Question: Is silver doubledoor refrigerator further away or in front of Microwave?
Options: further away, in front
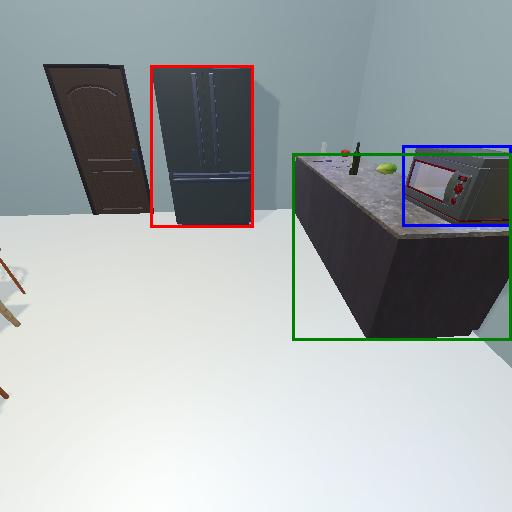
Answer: further away